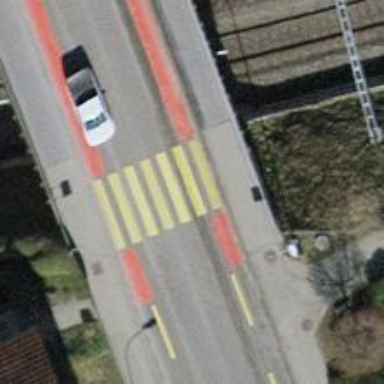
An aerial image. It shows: Tertiary road on bridge with asphalt surface. The bridge also has designated cycle lane on both sides.